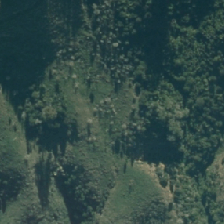
Land cover: low_producing_grassland